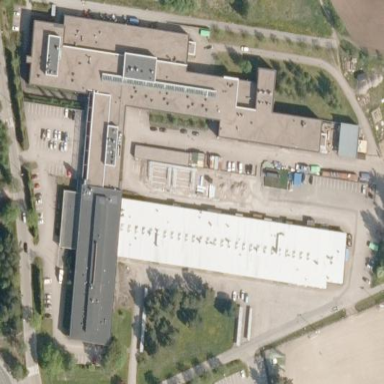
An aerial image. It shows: School.